Question: I have a couple of questions about the new navigation view.
Scrolling the navigation view scrolls the whole view but I just want the header to stay at it's place and the navigation item to scroll.

To implement dividers b/w navigation items, I can do something like this:
'''
<item
android:id="@+id/navigation_subheader"
android:title="@string/navigation_subheader">
<menu>
<item
android:id="@+id/navigation_sub_item_1"
android:icon="@drawable/ic_android"
android:title="@string/navigation_sub_item_1"/>
<item
android:id="@+id/navigation_sub_item_2"
android:icon="@drawable/ic_android"
android:title="@string/navigation_sub_item_2"/>
</menu>
</item>
'''
But It does not work without the subheader. I tried to give it an blank string but that just leaves a vertical blank space instead of the subheader. I need the navigation item groups separated by dividers but without the subheaders.
Manipulating the navigation items dynamically. Before this, I used to use vertical list view as navigation item. Where I'd just set the visibility to gone of whichever navigation item I didn't want. How can I dynamically change the navigation items?
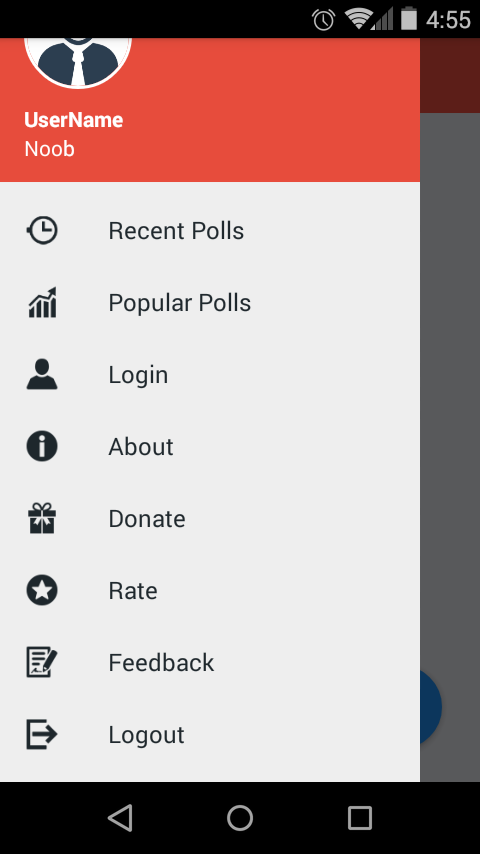
Answer: > 1) Scrolling the navigation view scrolls the whole view but I just want the >header to stay at it's place and the navigation item to scroll.
You can't obtain it with the current 'NavigationView'. It follows the Material guidelines. If you would like this kind of pattern you have to use a custom view.
> 2) To implement dividers b/w navigation items, I can do something like this:
You can use the standard 'NavigationView' defining a menu like this:
'''
<menu xmlns:android="http://schemas.android.com/apk/res/android">
<group android:id="@+id/group1" android:checkableBehavior="single" id>
//items of group1
</group>
<group android:id="@+id/group2" android:checkableBehavior="single" id>
//items of group2
</group>
</menu>
'''
It is important to give an unique id to each group.
> 3) Manipulating the navigation items dynamically
You can use something like:
'''
navigationview.getMenu().findItem(R.id.drawer_item_xxx).setVisible(xxx);
'''